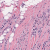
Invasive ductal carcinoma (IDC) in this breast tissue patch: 1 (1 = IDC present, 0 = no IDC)